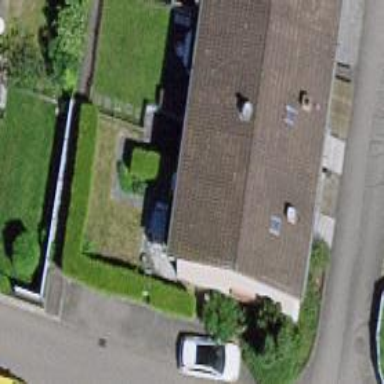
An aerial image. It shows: Terrace building.